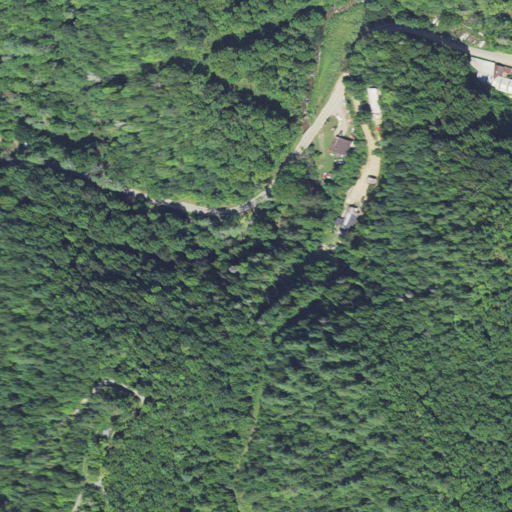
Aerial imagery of valley in North Carolina named Johnson Cove containing mixed forest, deciduous forest, open development, shrub, and medium intensity development